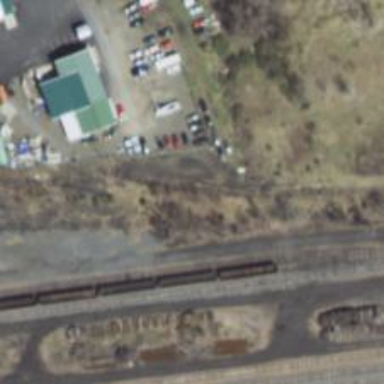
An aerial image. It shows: Railway spur service.